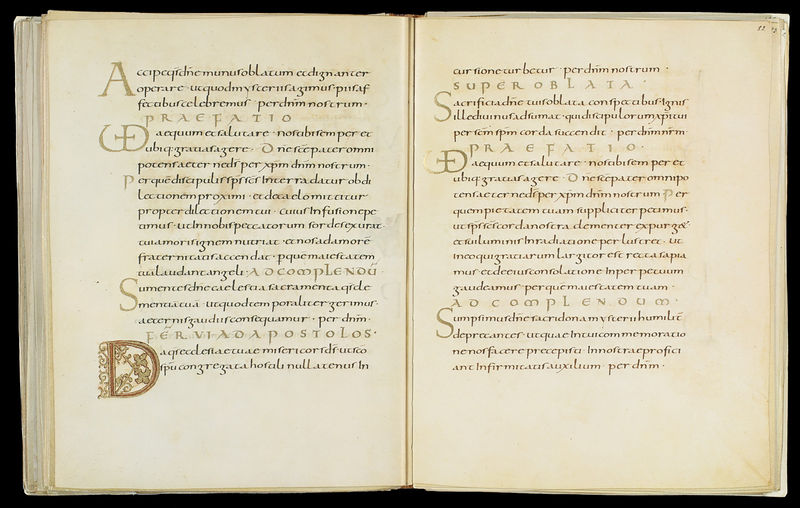
Titel: Drogo Sakramentar
Standort: Herstellungsort: Metz (EU - F)
Institution: Paris, Bibliothèque Nationale
Schlagwörter: text